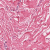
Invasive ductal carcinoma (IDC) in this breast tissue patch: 0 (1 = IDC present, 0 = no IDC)